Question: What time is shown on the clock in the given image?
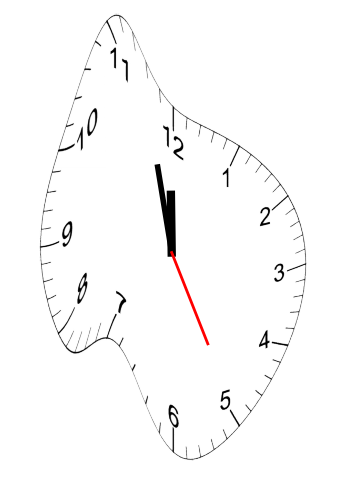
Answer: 11:57:25